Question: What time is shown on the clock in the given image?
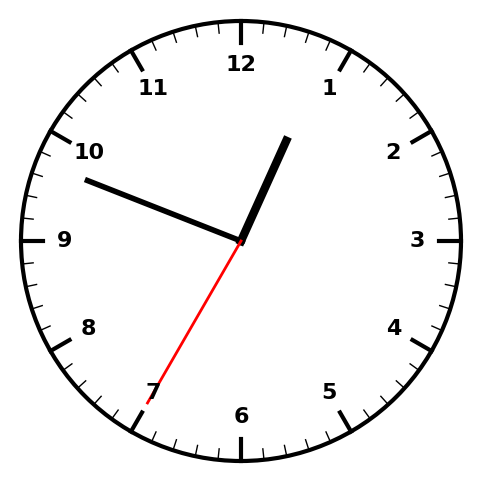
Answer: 12:48:35